Question: I'm comparing values for 'AMOUNT' for 'PROJECT_ID' for November(11) and October(10) in Oracle SQL.
I have tried sub query but 'AMOUNT_LAST_MONTH' shows the same result.
'''
select
PROJECT_ID,
sum(AMOUNT),
(
select sum(amount)
from APPS.pa_draft_revenue_items
where
to_char(LAST_UPDATE_DATE,'MM')='10'
AND to_char(LAST_UPDATE_DATE,'YYYY')='2019'
) AMOUNT_LAST_MONTH
from
APPS.pa_draft_revenue_items
where
PROJECT_ID IN (
select PROJECT_ID
from APPS.pa_draft_revenue_items
where
to_char(LAST_UPDATE_DATE,'MM')='11'
AND to_char(LAST_UPDATE_DATE,'YYYY')='2019'
)
GROUP by PROJECT_ID, amount ;
'''
I expect 'AMOUNT_LAST_MONTH' to be to have different values.

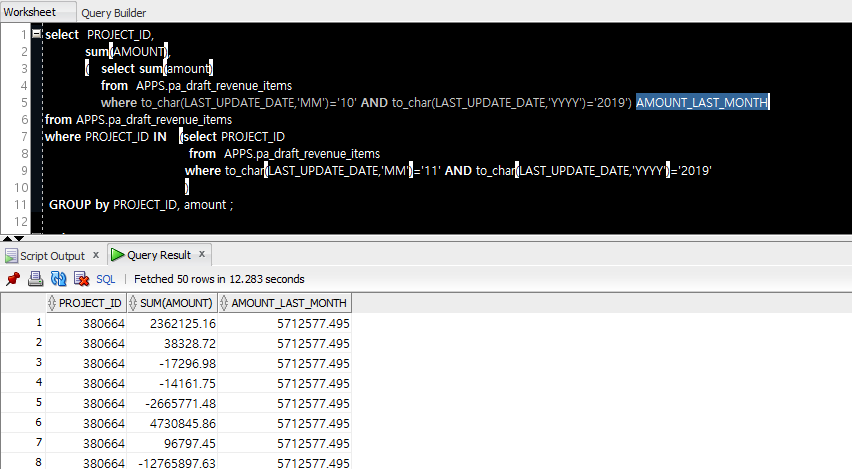
Answer: I would insist you to use 'sysdate' as it will become generic then, as following:
'''
select
project_id,
sum(case when trunc(last_update_date,'month') = trunc(add_months(sysdate, -1),'month') then amount end) amount_last_month,
sum(case when trunc(last_update_date,'month') = trunc(sysdate,'month') then amount end) amount_this_month
from apps.pa_draft_revenue_items
where
last_update_date >= trunc(add_months(sysdate, -1),'month')
and last_update_date < trunc(add_months(sysdate, 1),'month')
group by project_id
'''
Cheers!!